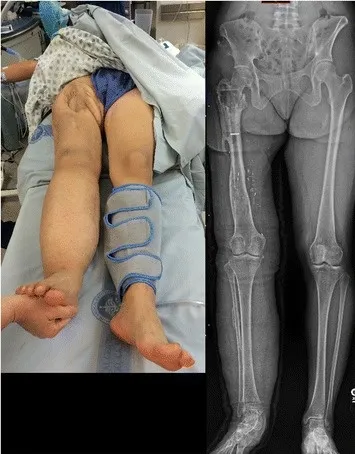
Initial clinical presentation and long leg alignment films demonstrating a 3 cm leg-length discrepancy.
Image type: radiology (x_ray)